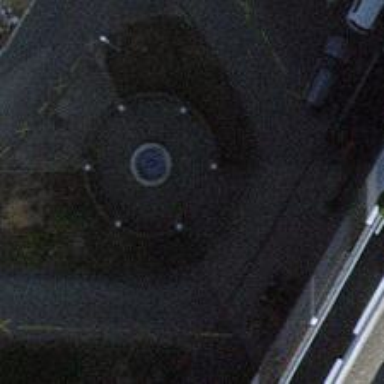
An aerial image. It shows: Fountain.